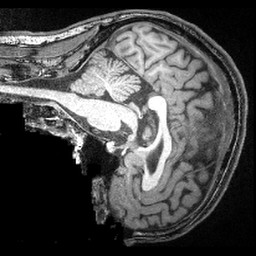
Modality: T1w
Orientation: sagittal
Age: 31
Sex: male
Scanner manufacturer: siemens
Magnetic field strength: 3 T
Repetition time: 2.4 s
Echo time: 0.00374 s